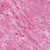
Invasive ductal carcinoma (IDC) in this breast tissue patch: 0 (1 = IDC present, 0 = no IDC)